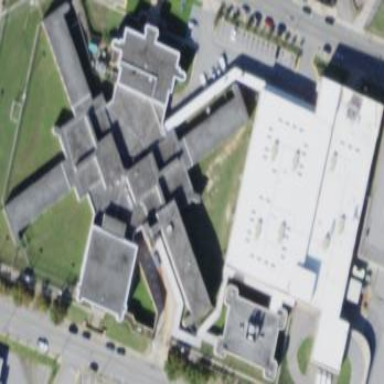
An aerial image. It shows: Public building that serves as prison.